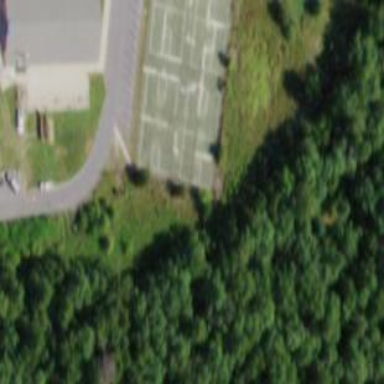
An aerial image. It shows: Basketball court in the leisure land pitch.